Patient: sex F, age 68
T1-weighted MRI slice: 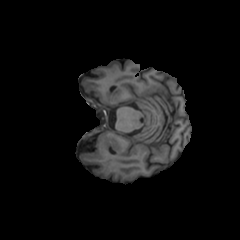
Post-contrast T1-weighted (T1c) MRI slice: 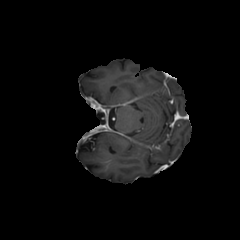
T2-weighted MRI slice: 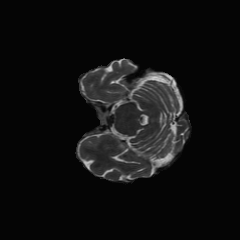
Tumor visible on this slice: no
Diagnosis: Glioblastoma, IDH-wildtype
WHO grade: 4